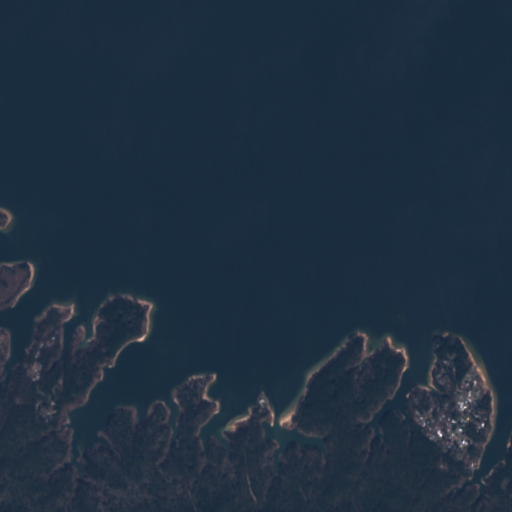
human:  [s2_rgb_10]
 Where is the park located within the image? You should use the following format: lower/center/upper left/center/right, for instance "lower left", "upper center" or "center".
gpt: The park is located in the lower right of the image.
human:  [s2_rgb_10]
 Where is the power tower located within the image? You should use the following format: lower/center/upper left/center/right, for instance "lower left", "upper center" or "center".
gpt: There is no power tower in the image.